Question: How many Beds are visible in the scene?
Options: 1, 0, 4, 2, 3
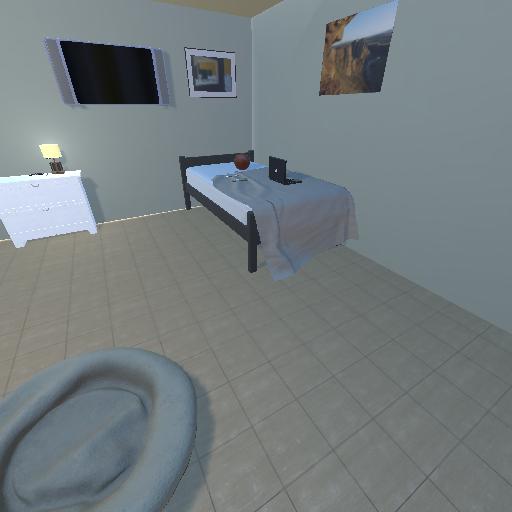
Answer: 1